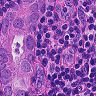
Metastatic tissue present: yes